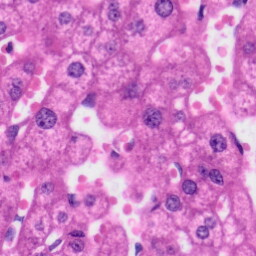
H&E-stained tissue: Liver